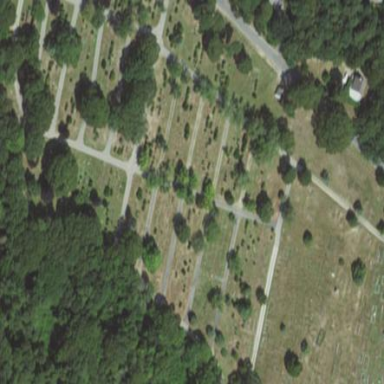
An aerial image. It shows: Cemetery.